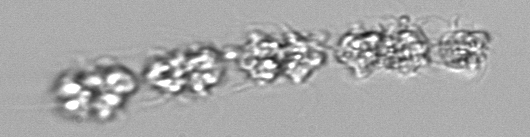
Label: Leptocylindrus_mediterraneus